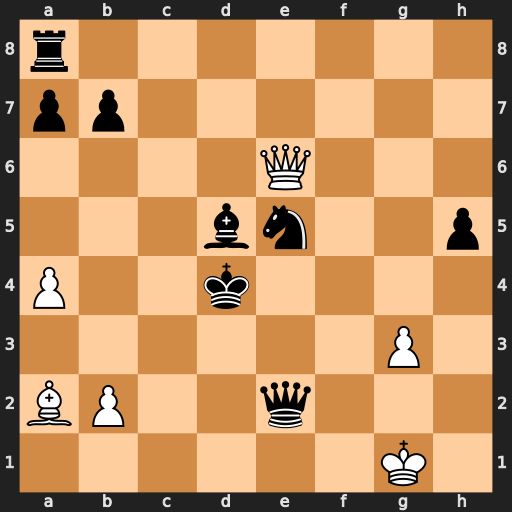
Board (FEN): r7/pp6/4Q3/3bn2p/P2k4/6P1/BP2q3/6K1
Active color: w
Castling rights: -
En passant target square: -
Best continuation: Qxd5+ Ke3 Qxe5+ Kd3 Bc4+